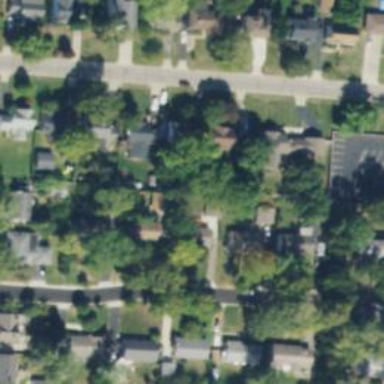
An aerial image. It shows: Residential driveway used as service road.